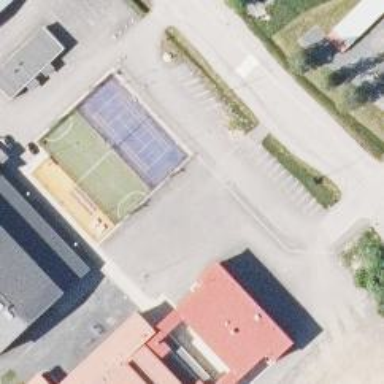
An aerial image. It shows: Asphalt basketball court on pitch.